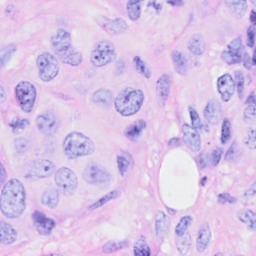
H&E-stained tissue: Breast